Field crop: maize
Growth stage: 2
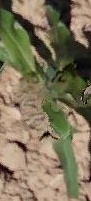
Species: maize